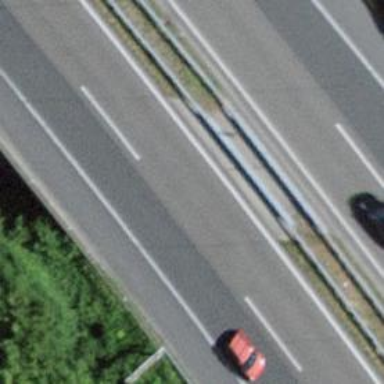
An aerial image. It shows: Asphalt bridge on motorway.